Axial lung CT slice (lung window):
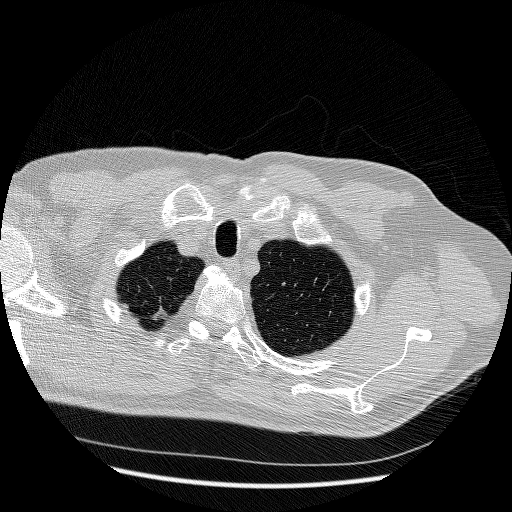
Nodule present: no